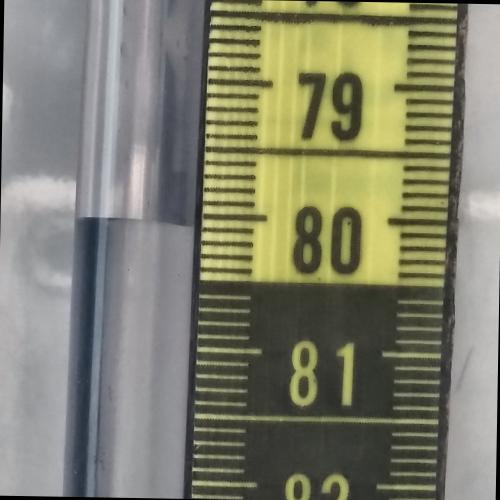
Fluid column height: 80.1 cm